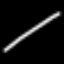
Label: line